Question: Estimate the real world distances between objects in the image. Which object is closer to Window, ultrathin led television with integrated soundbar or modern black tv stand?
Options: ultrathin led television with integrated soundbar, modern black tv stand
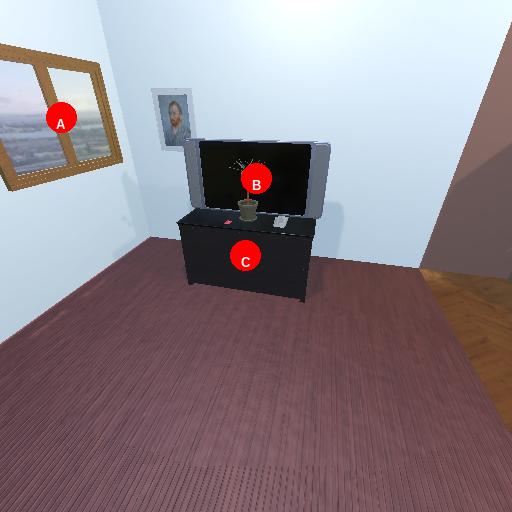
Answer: ultrathin led television with integrated soundbar